【题型】解答题　【知识点】平面几何　【难度】easy
如图, 四边形 $ABCD$ 是菱形, 过点 $A$ 作 $AE \perp BC$、$AF \perp CD$, 垂足分别为点 $E$、$F$, $AE$、$AF$ 分别交 $BD$ 于点 $G$、$H$。

(1) 求证：$AG = AH$；

(2) 延长 $AF$、$BC$ 相交于点 $P$, 当 $BG = GH$ 时, 求证：$PF = \sqrt{3}DF$。
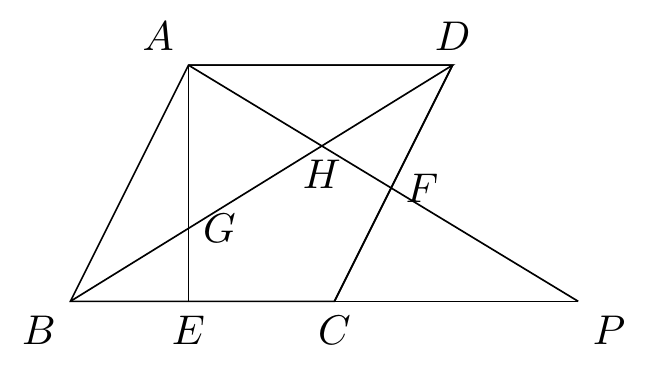
【解答】
解：(1) $\because$ 四边形 $ABCD$ 是菱形,

$\therefore AB = AD$, $AB // CD$, $AD // BC$,

$\therefore \angle ABD = \angle ADB$,

$\because AE \perp BC$, $AF \perp CD$, $AB \parallel CD$, $AD \parallel BC$,

$\therefore \angle DAG = \angle AEB = \angle BAH = \angle AFD = 90^\circ$,

$\therefore \angle AHB = 90^\circ - \angle ABD = 90^\circ - \angle ADB = \angle AGD$,

$\therefore AH = AG$；

(2) $\because BG = GH$,

$\therefore G$ 是直角三角形 $ABH$ 斜边 $BH$ 的中点,

$\therefore AG = BG = GH$,

由(1)知：$AH = AG$,

$\therefore AG = AH = GH$,

$\therefore \triangle AGH$ 是等边三角形,

$\therefore \angle AHG = 60^\circ$,

$\therefore \angle ABH = 30^\circ$,

$\therefore \angle ABC = 60^\circ$,

$\because AF \perp AB$,

$\therefore \angle BAP = 90^\circ$,

$\therefore \angle P = 30^\circ$,

$\therefore PF = \sqrt{3} CF$,

如图, 连接 $AC$,

$\because$ 四边形 $ABCD$ 是菱形,

$\therefore \angle ADC = \angle ABC = 60^\circ$, $AD = CD$,

$\therefore \triangle ADC$ 是等边三角形,

$\because AF \perp CD$,

$\therefore CF = DF$,

$\therefore PF = \sqrt{3} DF$。
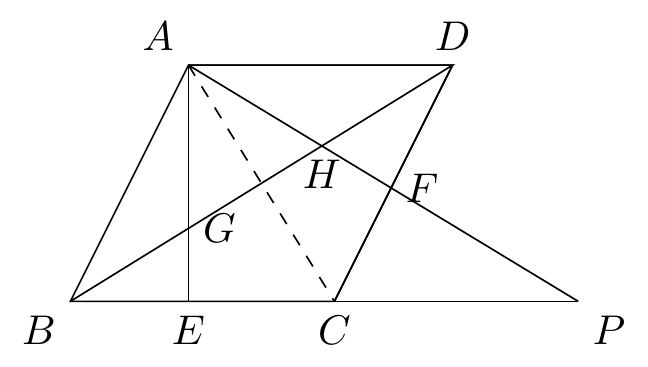